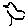
Label: bird